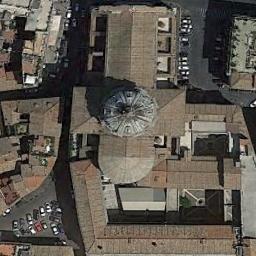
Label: church